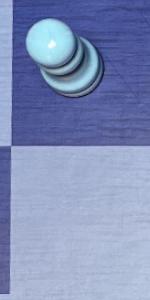
Label: Empty